Field crop: tomato
Growth stage: 1
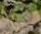
Species: portulaca